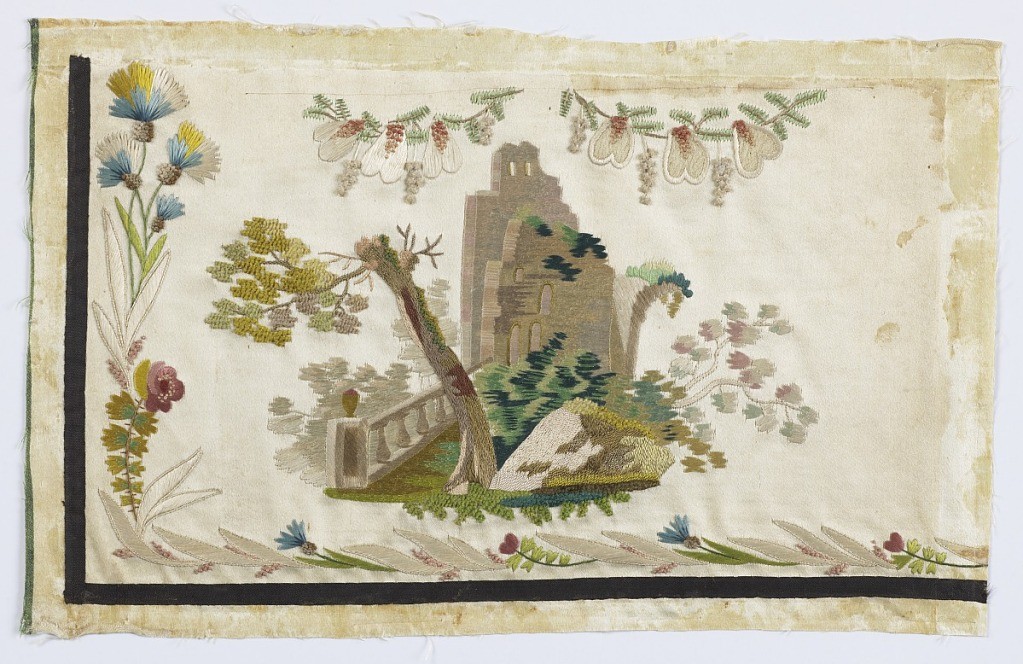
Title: Salesman's samples
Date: late 18th century
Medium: silk Technique: embroidery using satin, stem and knot stitches on satin weave Label: silk embroidery using satin, stem and knot stitches on silk satin weave, black silk ribbon appliqué
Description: Salesman's samples for embroidered waistcoats. White satin worked in multicolored silks with designs of a rustic table set with a plant and fruit (component a) and a shady path with balustrade that leads to picturesque ruins (component b).